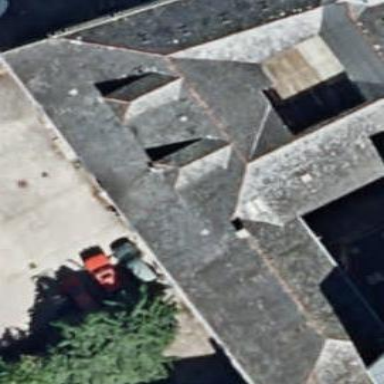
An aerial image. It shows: Part of building.